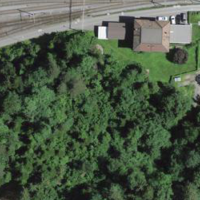
EUNIS habitat code: 44
Species observed at this site:
Petasites albus